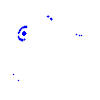
Particle: proton